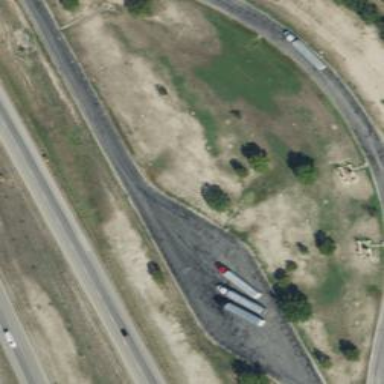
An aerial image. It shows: Rest area along the road with picnic tables.